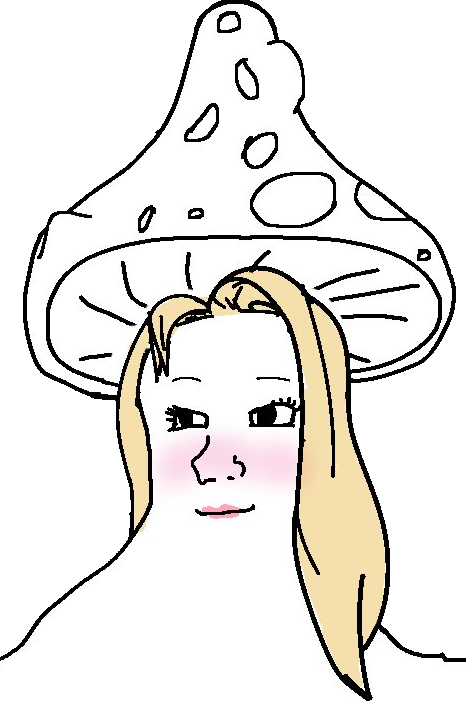
Label: 5_Shroomjak